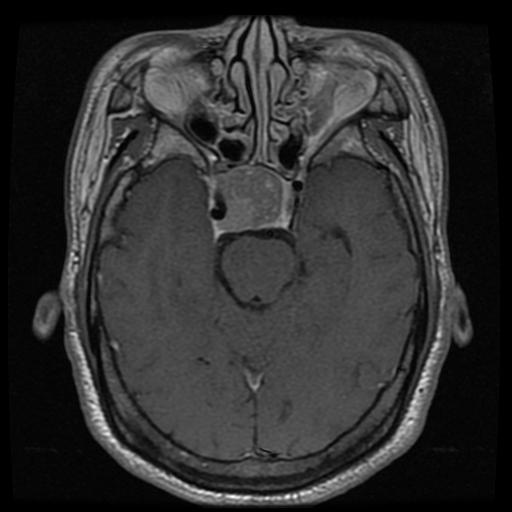
Label: pituitary